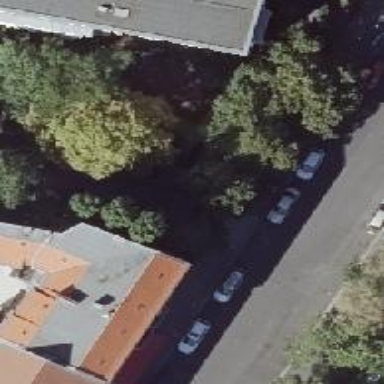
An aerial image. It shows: Driveway made of flattened cobblestones.